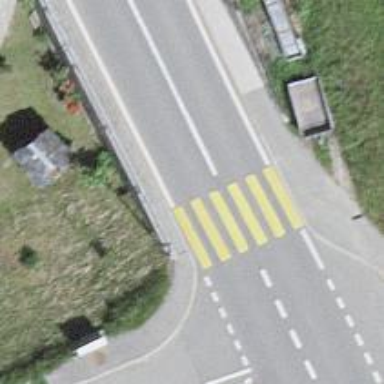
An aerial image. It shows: Marked crossing on the road.